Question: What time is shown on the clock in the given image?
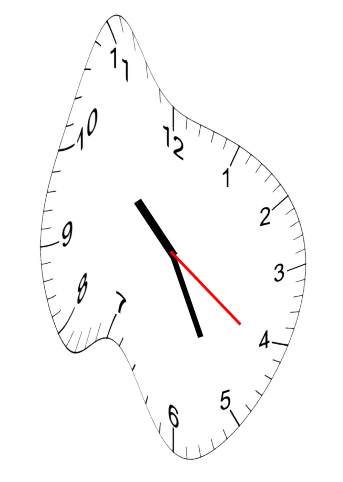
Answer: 10:25:21